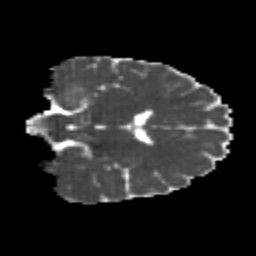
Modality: MD
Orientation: coronal
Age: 21
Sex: male
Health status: healthy
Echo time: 0.074 s